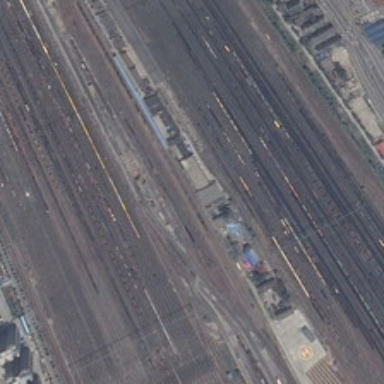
Many high-speed railway .